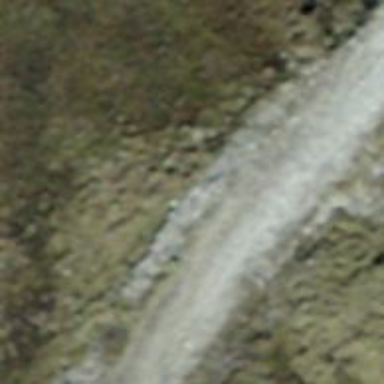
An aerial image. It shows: Unpaved track road with grade3 tracktype.